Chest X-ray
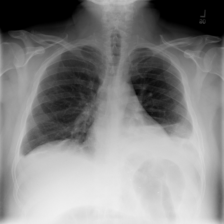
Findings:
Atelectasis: positive
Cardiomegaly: negative
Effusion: negative
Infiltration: positive
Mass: negative
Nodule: negative
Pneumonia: negative
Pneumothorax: negative
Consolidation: negative
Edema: negative
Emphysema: negative
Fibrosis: negative
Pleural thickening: negative
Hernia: negative